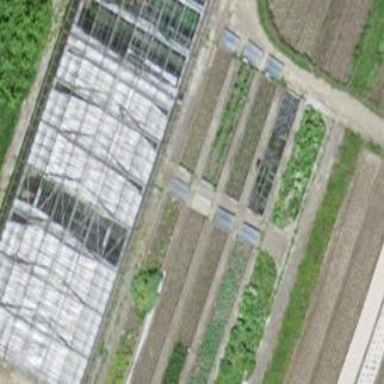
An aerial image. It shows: Greenhouse.